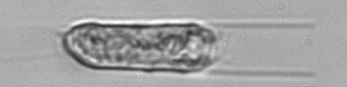
Label: Eutintinnus